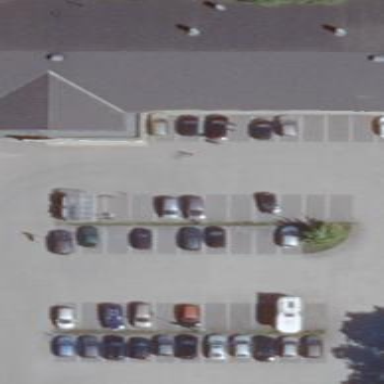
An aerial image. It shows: Parking area with surface.